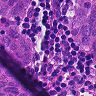
Metastatic tissue present: yes